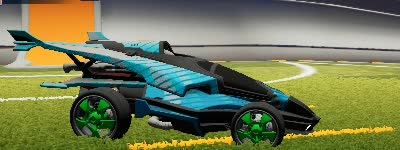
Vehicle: aftershock